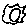
Label: sun